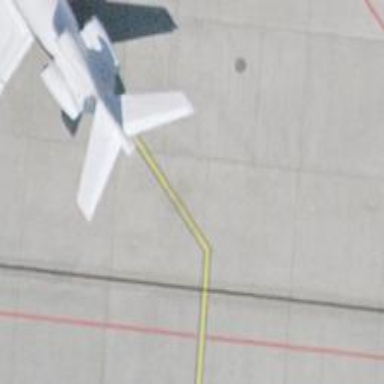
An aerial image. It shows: Airport parking position.